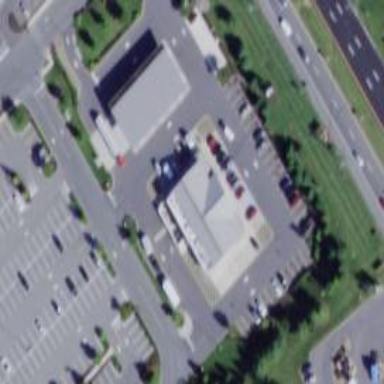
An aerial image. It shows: Convenience shop.